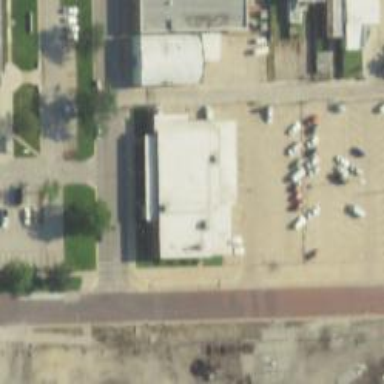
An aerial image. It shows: Post office.